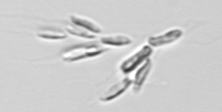
Label: Dinobryon